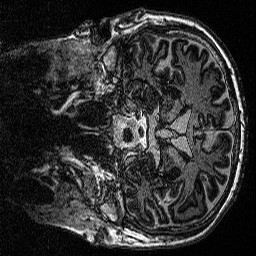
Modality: MP2RAGE
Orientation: coronal
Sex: male
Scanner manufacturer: siemens
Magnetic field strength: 3 T
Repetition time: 5 s
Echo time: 0.00292 s